Field crop: maize
Growth stage: 2
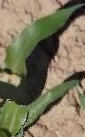
Species: maize